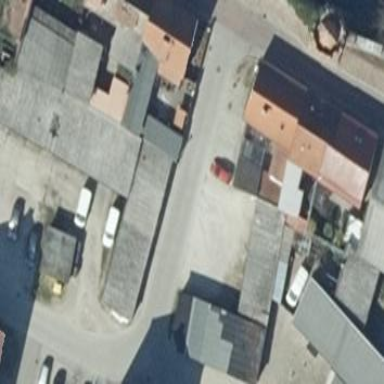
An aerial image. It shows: Flat grey-roofed building used as garages.